Interaction volume radius: 5 \u00c5
Interaction volume height: 35 \u00c5
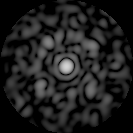
Disorder parameter: 0.7165